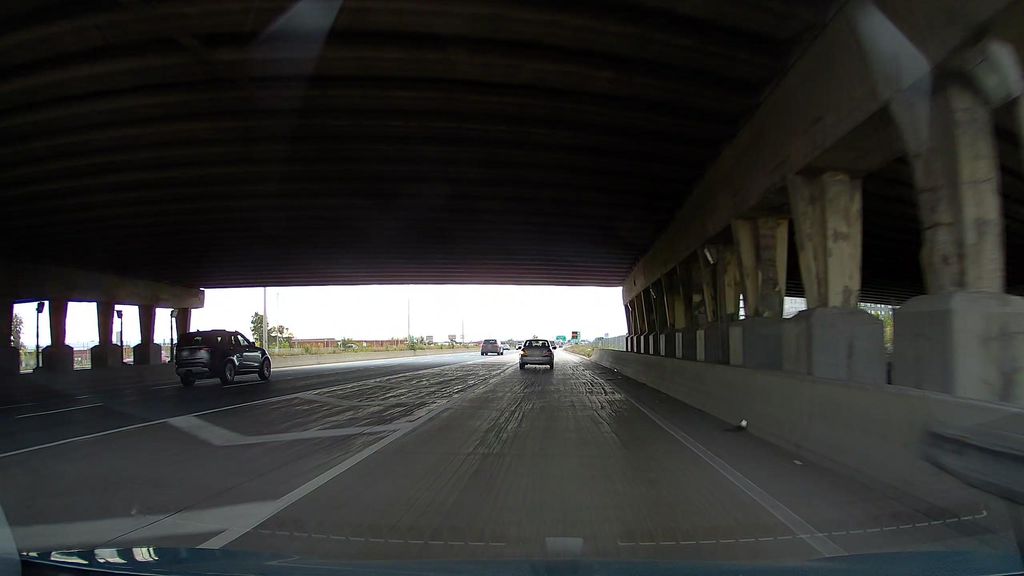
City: montreal